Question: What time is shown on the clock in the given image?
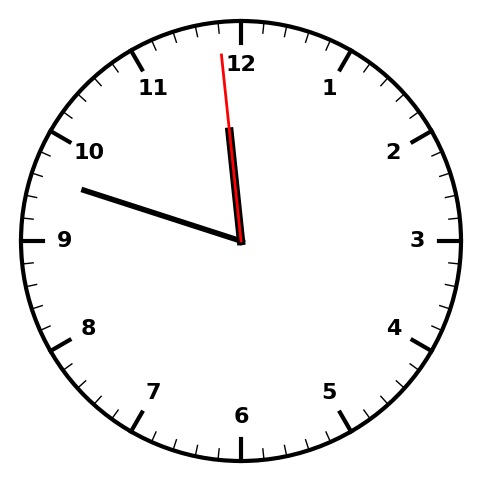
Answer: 11:47:59